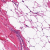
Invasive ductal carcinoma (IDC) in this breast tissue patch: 0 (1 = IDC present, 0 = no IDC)